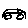
Label: car